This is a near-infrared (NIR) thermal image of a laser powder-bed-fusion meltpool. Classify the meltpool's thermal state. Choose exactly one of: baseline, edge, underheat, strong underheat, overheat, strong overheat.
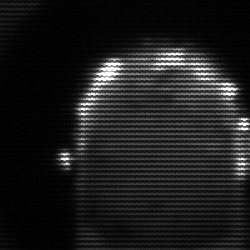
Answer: baseline